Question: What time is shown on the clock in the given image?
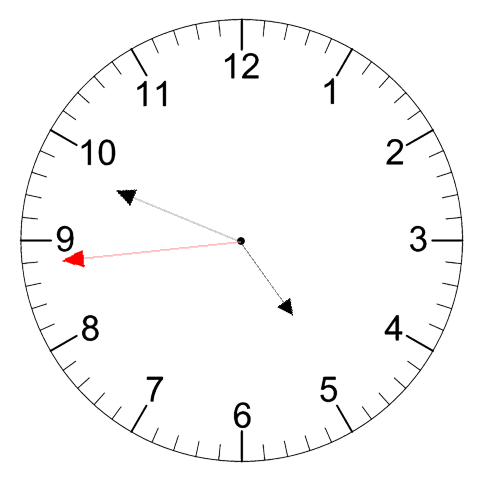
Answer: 04:48:44